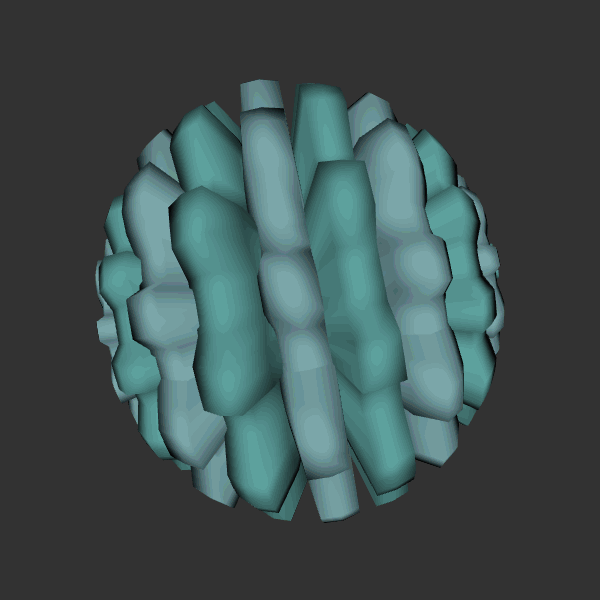
Background: dark